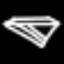
Label: diamond